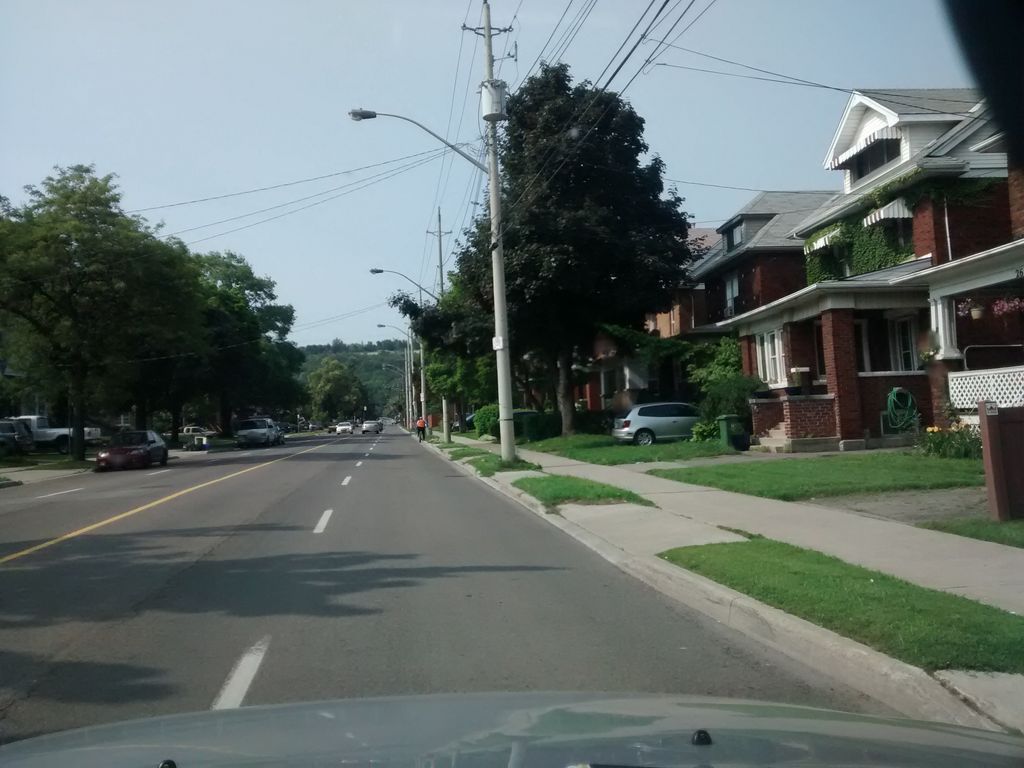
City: hamilton